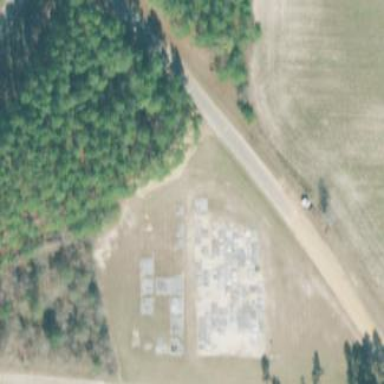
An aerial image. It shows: Cemetery.